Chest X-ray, PA view. Patient: 66 years old, sex F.
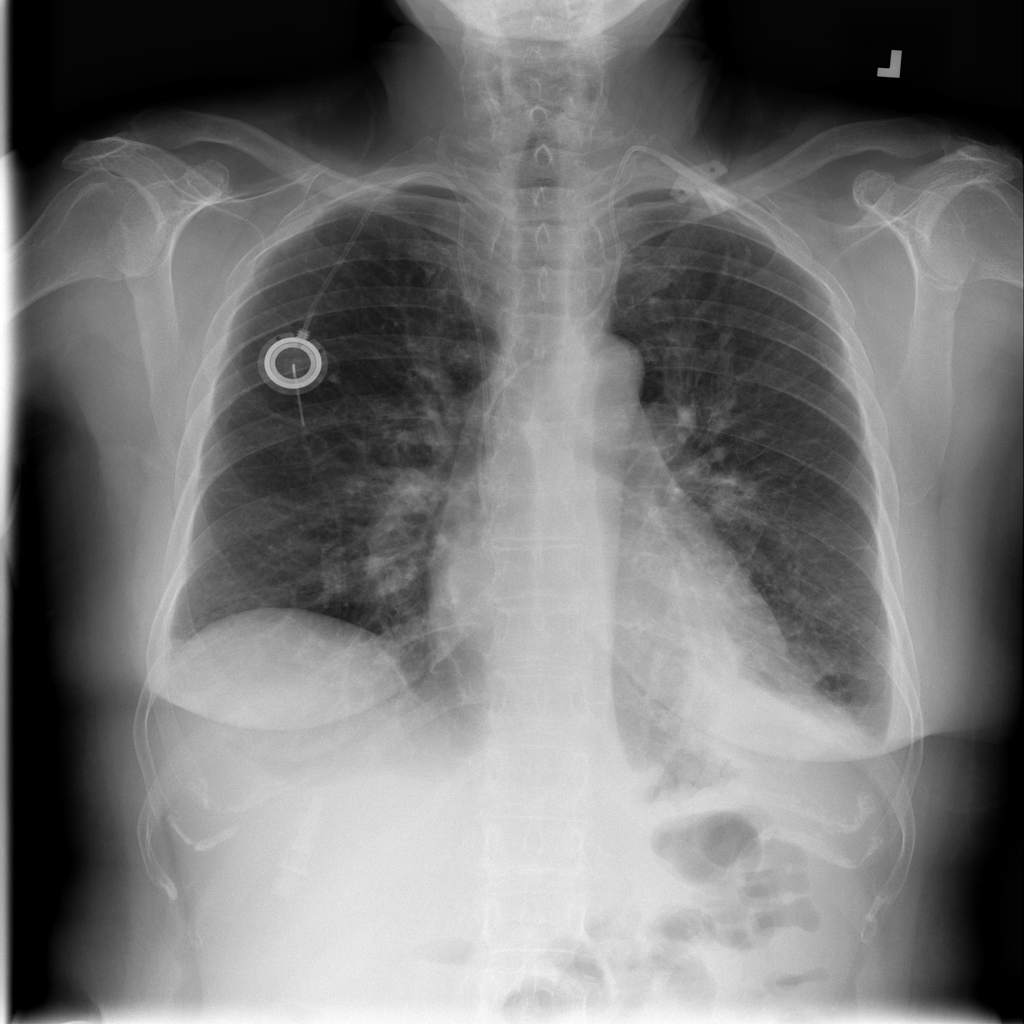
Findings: Atelectasis, Infiltration